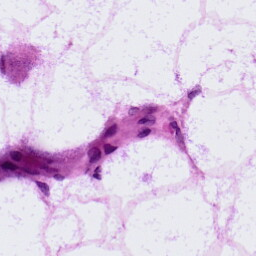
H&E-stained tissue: LymphNode